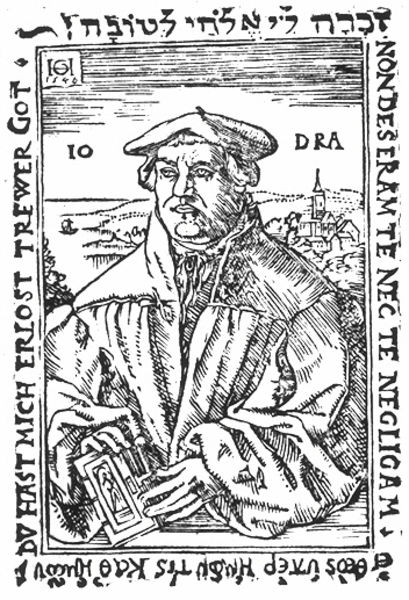
Titel: Bildnis des Johann Draconites
Künstler: Monogrammist HG (1546)
Institution: (Seriendruck)
Schlagwörter: hand, himmel, mann, landschaft, stadt, hintergrund, hut, mund, nase, profil, stirn, zeichnung, blick, hemd, kappe, mütze, augen, bibel, falten, halten, kragen, rahmen, bildnis, hände, porträt, horizont, hügel, kirche, haare, mantel, renaissance, schultern, turm, holzschnitt, schrift, linien, inschrift, deutsch, ring, buch, druck, druckgraphik, schraffur, holzstich, stich, text, überschrift, baskenmütze, arabisch, briefmarke, griechisch, luther, gelehrter, latein, lateinisch, umschrift, hebräisch, martin, martin luther, seriendruck, schaube, wittenberg, sprachen, drachmen, ärmelbausch, portrait#, 1546, eisleben